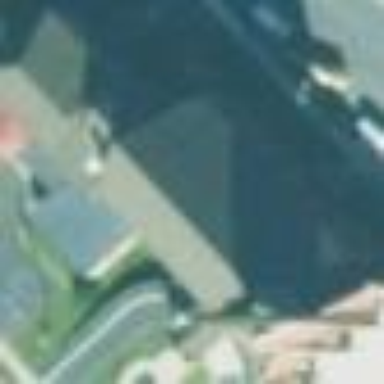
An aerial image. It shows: Church which is place of worship.